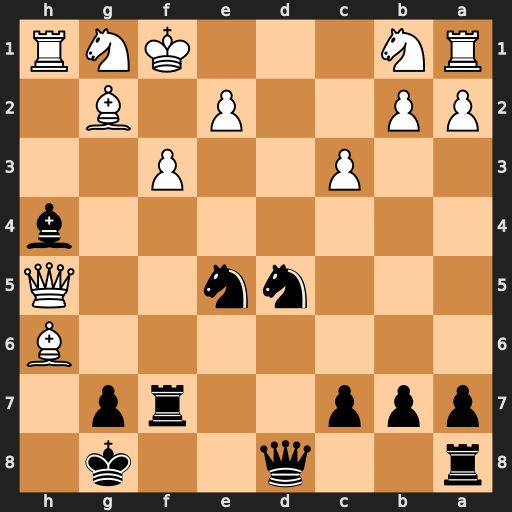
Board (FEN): r2q2k1/ppp2rp1/7B/3nn2Q/7b/2P2P2/PP2P1B1/RN3KNR
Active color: b
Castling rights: -
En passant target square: -
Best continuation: Ne3+ Bxe3 Qd1#